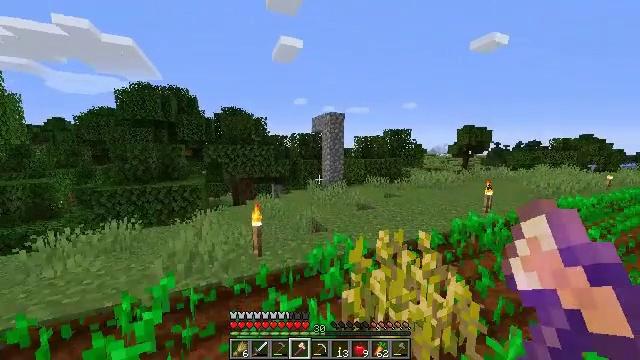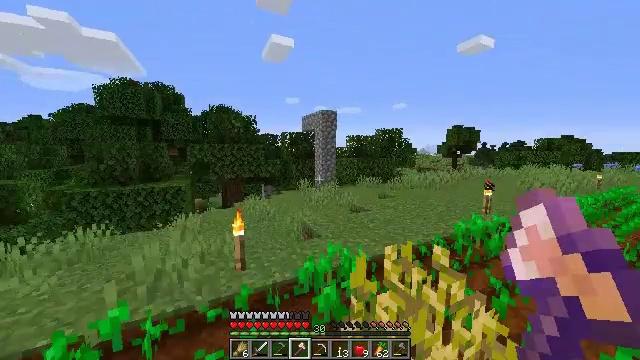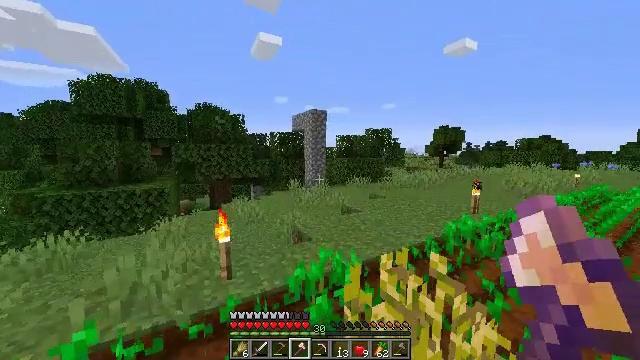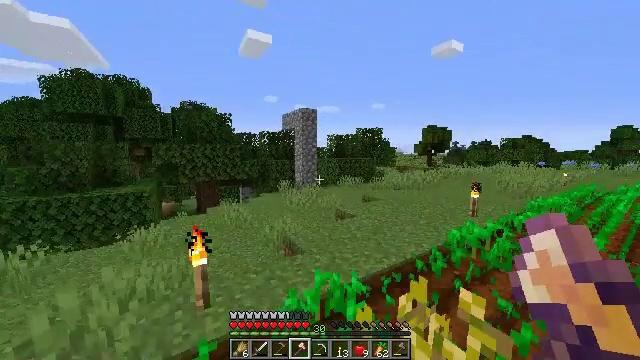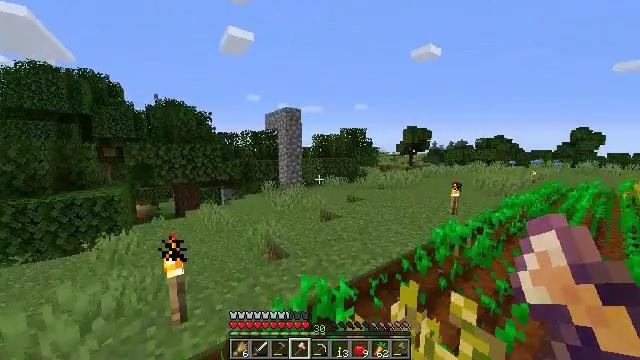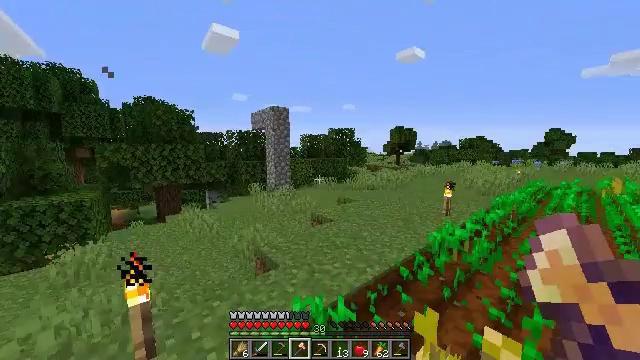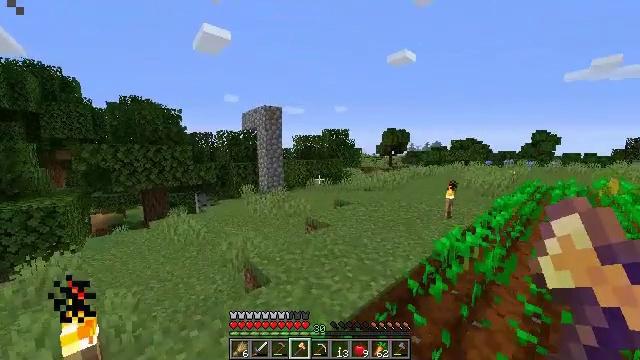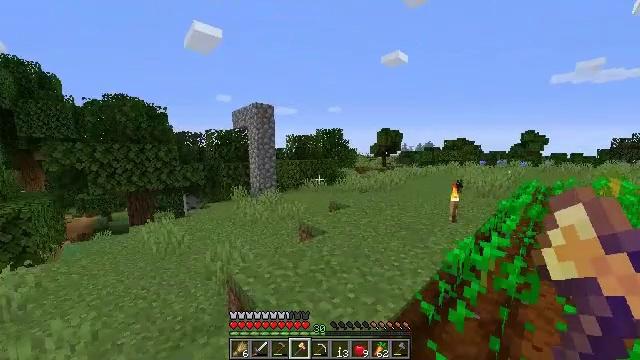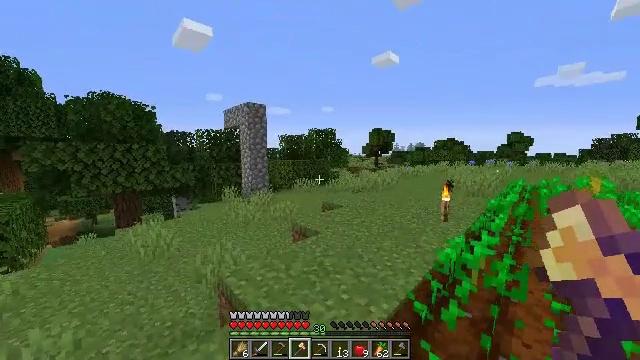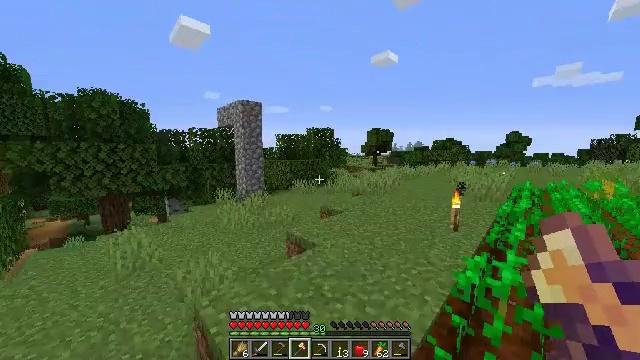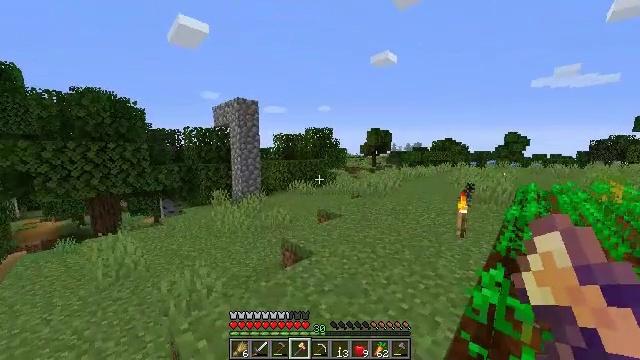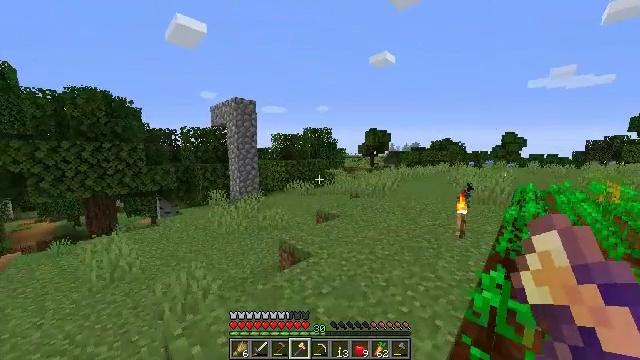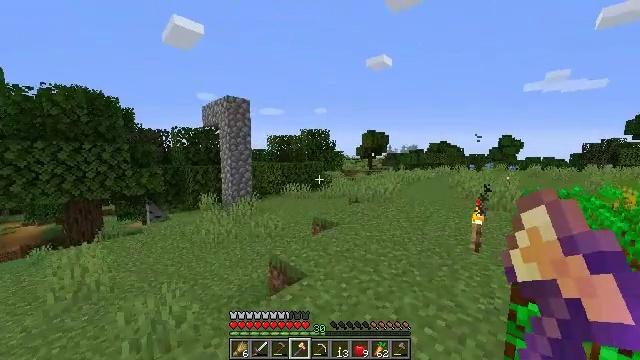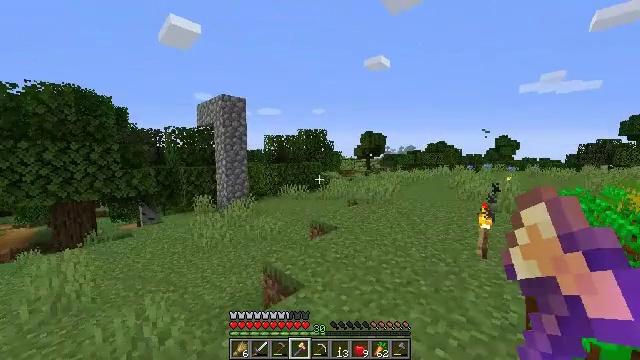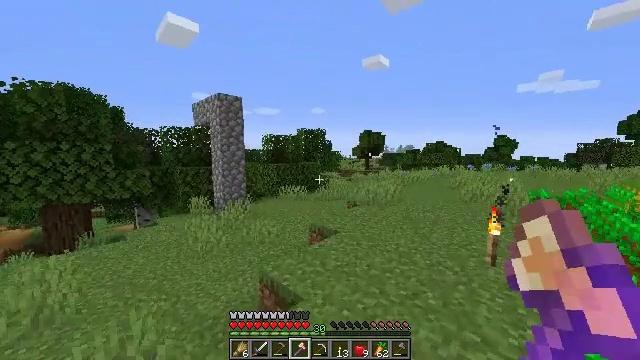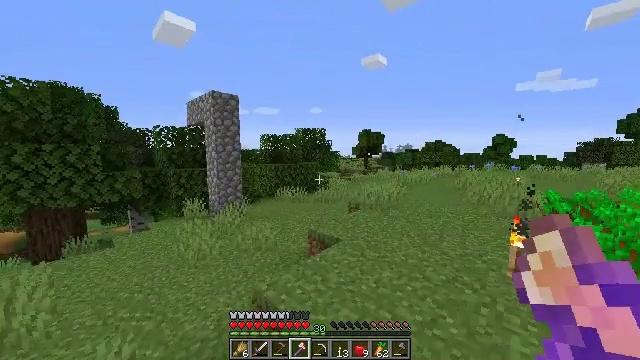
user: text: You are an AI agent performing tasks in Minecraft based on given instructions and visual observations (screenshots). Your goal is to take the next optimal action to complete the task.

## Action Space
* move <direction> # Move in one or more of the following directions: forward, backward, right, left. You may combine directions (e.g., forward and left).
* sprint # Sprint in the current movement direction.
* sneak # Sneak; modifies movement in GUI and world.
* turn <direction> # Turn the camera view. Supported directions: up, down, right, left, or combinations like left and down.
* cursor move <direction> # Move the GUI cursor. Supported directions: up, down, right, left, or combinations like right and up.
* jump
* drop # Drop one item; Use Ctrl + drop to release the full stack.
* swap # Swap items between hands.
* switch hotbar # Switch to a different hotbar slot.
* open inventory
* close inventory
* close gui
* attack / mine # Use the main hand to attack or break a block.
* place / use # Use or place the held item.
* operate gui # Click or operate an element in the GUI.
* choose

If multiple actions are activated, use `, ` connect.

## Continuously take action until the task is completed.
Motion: motion action
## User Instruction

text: Mine the oak log.
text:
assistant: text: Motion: move forward, turn right
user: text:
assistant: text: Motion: move forward, turn right
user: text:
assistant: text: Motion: move forward, turn right
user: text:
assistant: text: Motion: move forward, turn right
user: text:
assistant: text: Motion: move forward, turn right
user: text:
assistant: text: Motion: move forward, turn right
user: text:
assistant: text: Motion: move forward, turn right
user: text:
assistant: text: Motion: move forward, turn right
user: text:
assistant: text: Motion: move forward
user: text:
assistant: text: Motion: move forward
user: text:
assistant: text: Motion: move forward
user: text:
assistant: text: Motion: move forward
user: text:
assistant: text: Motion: move forward
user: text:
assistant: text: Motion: move forward
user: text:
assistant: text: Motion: move forward
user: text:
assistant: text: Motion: move forward
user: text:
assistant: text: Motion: move forward
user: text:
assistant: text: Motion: move forward
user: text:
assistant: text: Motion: move forward
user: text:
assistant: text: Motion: move forward
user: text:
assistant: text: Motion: move forward
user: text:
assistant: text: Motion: move forward
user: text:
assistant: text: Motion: move forward and move right
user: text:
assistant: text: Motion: move forward and move right
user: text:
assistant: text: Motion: move forward and move right
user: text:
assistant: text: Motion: move forward and move right, turn left
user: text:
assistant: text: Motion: move forward and move right, turn left
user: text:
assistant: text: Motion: move forward and move right, turn left
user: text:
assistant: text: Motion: move forward, turn left
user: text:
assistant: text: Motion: move forward, turn left